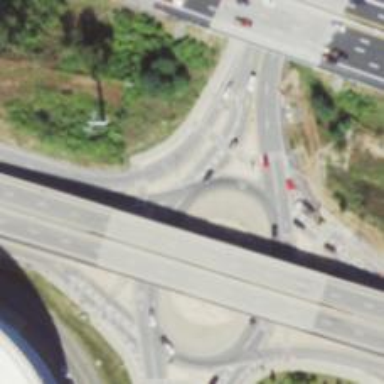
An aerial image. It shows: Roundabout at primary highway.